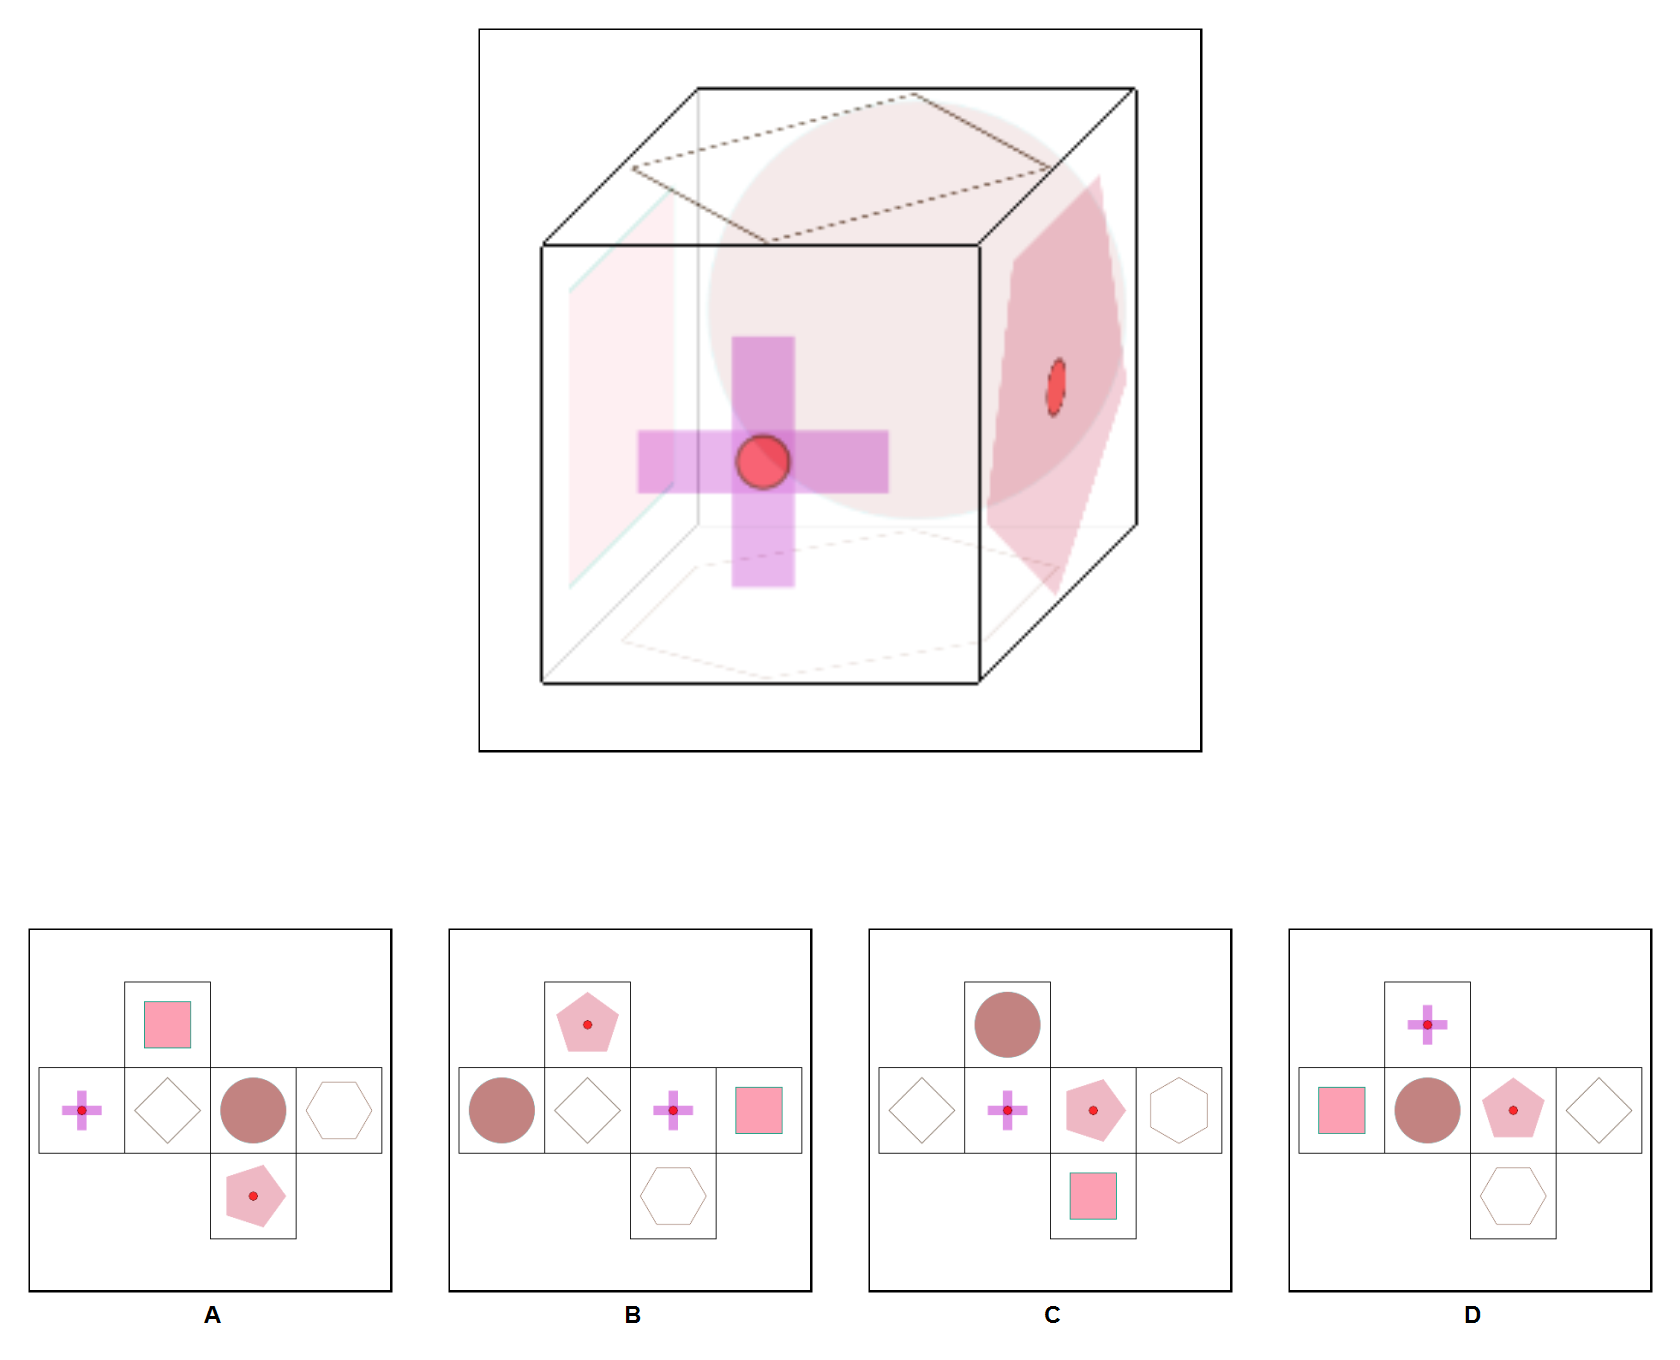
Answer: A